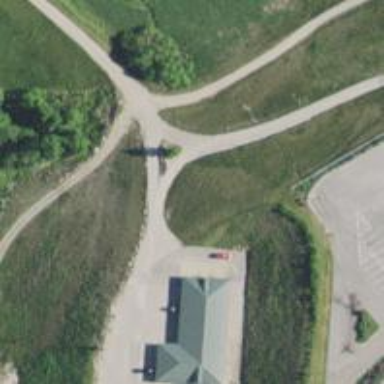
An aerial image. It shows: Service road designated as golf cart path.